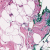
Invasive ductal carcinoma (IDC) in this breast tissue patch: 0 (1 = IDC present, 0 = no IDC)